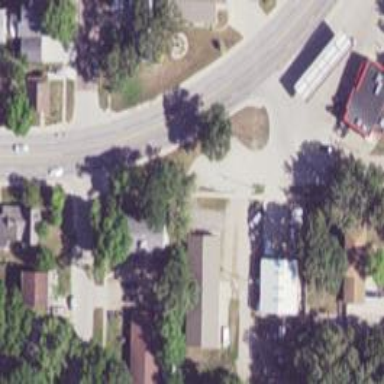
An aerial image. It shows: Alley classified as service road.